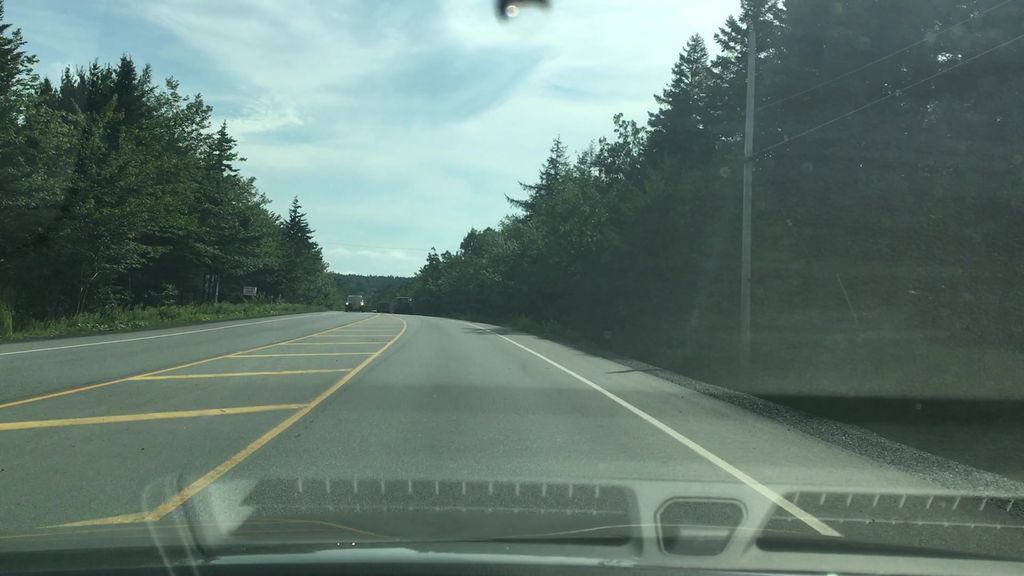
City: halifax